Question: I have a smiple ER Model I created in StarUML.
I have worked out how to set up my multiplicity values between two classes. I was wondering how do I state the relationship(s) between each entity.
For example if you look at the image below:

Here I would like to state that students "" accomodation, and that the accomdation "" students. How do I do this?
Thanks
Peter
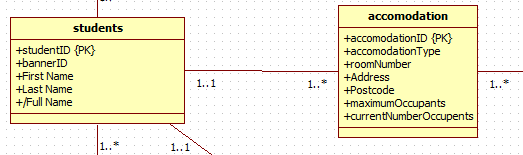
Answer: You can put a diamond on the line that connects students and accomodation. Diamonds diagram relationashuips. Inside the diamond, you can put "has/accomodates".
There are other ways to diagram relationships. Many ER modelers don't bother with diamonds when the relationships are binary (involving just two entities). If the relationships are ternary, quaternary, etc., diamonds become critical to keep the diagram from becoming spaghetti.